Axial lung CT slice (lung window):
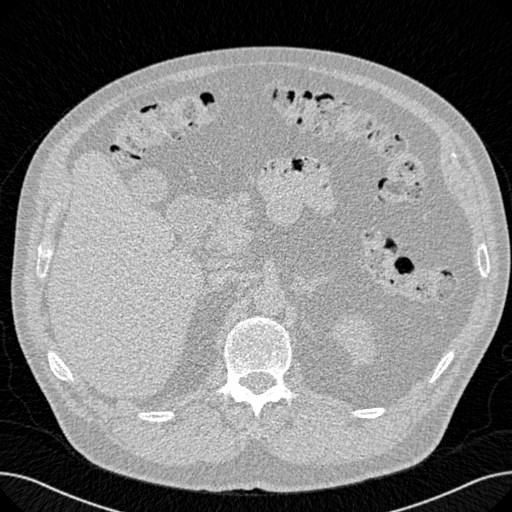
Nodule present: no